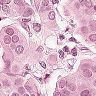
Metastatic tissue present: yes